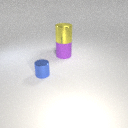
large purple rubber cylinder to the right of small blue metal cylinder